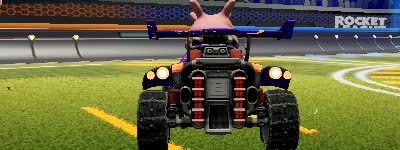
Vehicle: octane